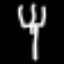
Label: fork